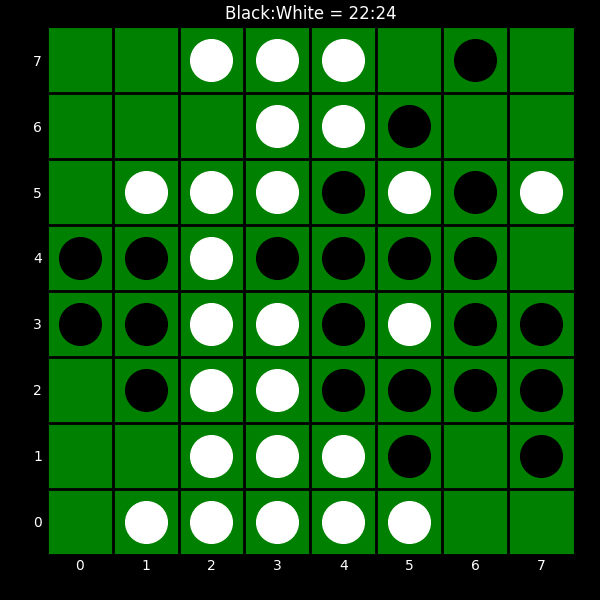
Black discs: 22
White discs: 24